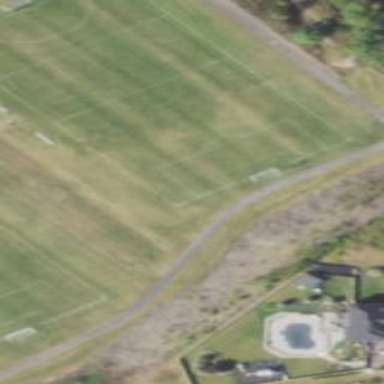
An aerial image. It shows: Soccer pitch for leisure land activities.